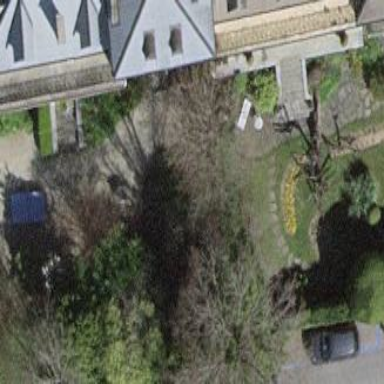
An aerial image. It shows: Residential garden.